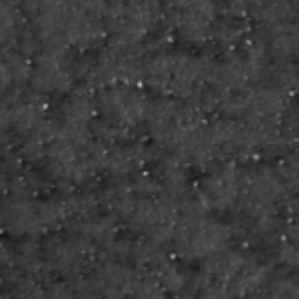
Label: frost